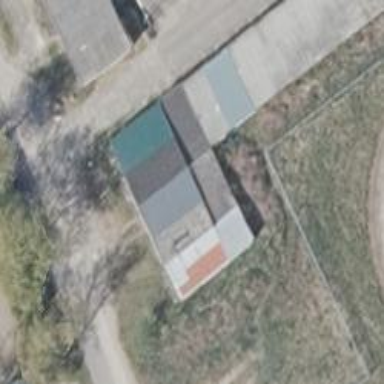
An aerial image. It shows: Group of garages.